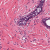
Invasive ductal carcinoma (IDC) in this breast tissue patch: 0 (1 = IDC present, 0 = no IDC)